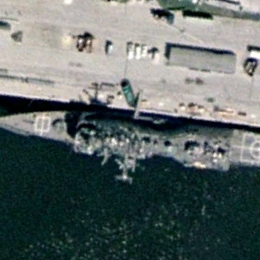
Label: Ticonderoga-class_cruiser